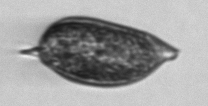
Label: Prorocentrum_micans